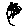
Label: flower